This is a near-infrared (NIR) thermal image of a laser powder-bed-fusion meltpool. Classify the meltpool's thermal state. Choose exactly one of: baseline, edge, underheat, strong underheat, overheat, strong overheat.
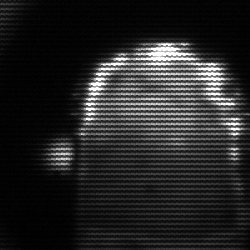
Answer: baseline